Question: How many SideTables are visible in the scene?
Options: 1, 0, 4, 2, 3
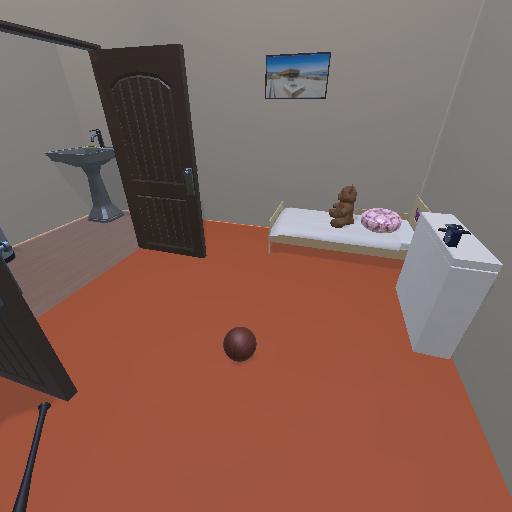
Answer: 1